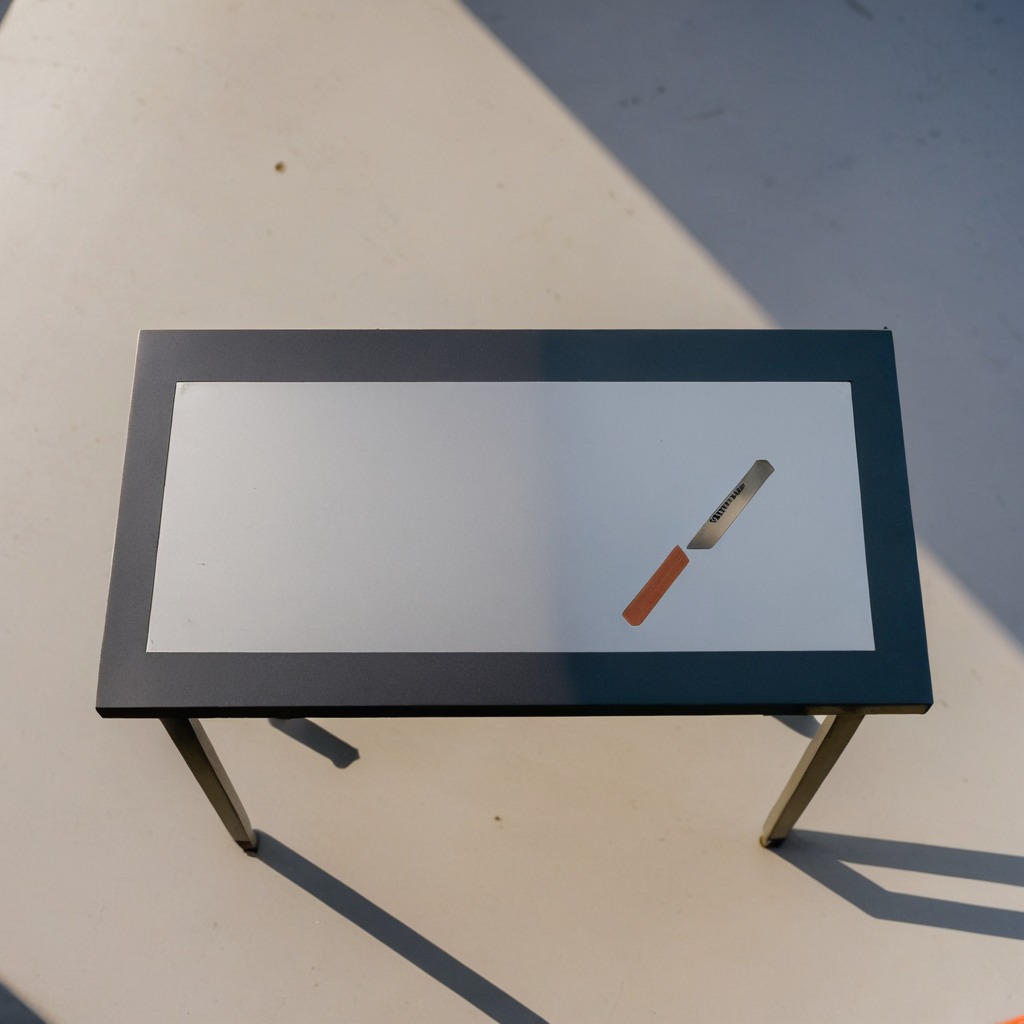
A metal saw is lying on the table.